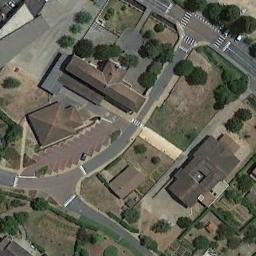
Label: residential